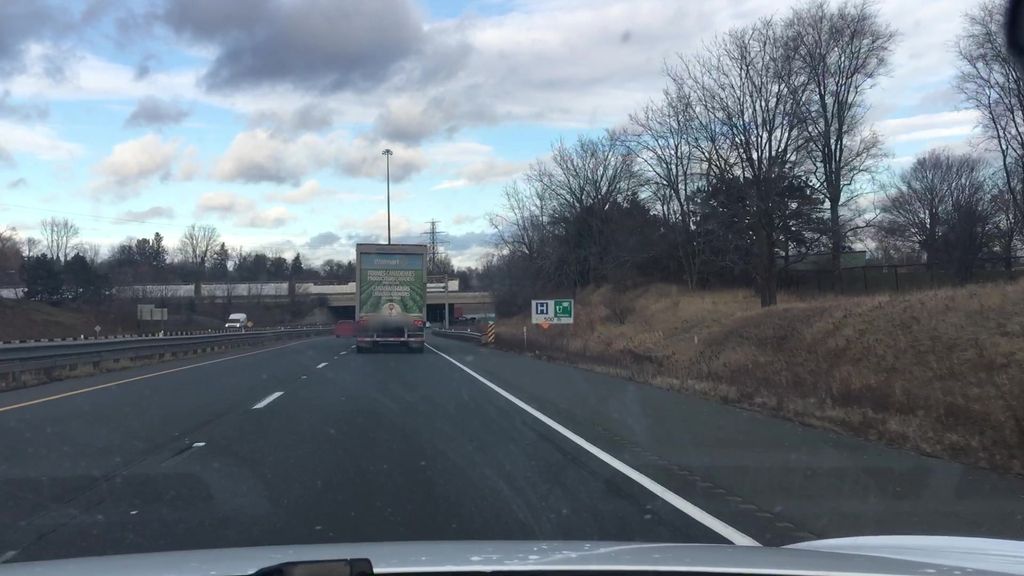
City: hamilton